Question: I'm using Bootstrap 3 with custom styles. I have two tag boxes one with less text than the other. I want the tag boxes to be the same height. I tried height: 100% and display: block; but it didn't work.

The code:
'''
<div class="container">
<div class="row">
<div class="col-lg-8 col-lg-offset-2 ">
<div class="col-lg-6">
<div class="tag-box tag-box-v6 box-shadow shadow-effect-2">
<div class="headline">
<h4>Hello world1:</h4>
</div>
<p>text</p>
<p>text</p>
<p>text</p>
<p>text</p>
</div>
</div>
<div class="col-lg-6">
<div class="tag-box tag-box-v6 box-shadow shadow-effect-2">
<div class="headline">
<h4>Hello world2:</h4>
</div>
<p>text</p>
<p>text</p>
<p>text</p>
<p>text</p>
<p>text</p>
<p>text</p>
<p>text</p>
<p>text</p>
</div>
</div>
</div><!--2nd col-->
</div><!--offset wrapper col-->
</div>
'''
Tag box code:
'''
.tag-box {
padding: 20px;
margin-bottom: 30px;
}
.tag-box-v6 {
background: #fafafa;
border: solid 1px #eee;
}
'''
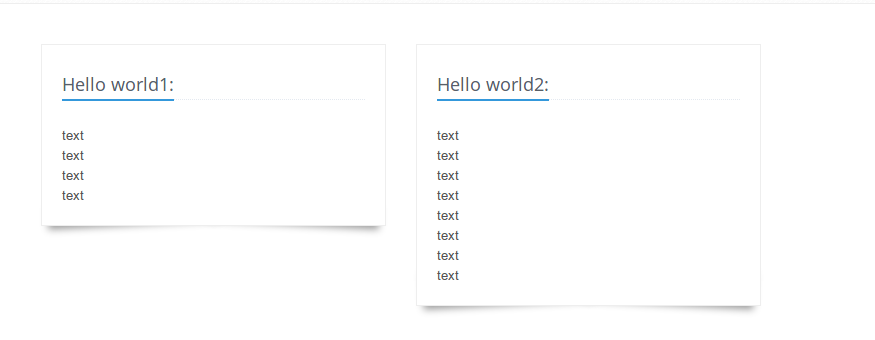
Answer: See this demo: <URL>
You can use CSS3 flexbox for this. Just add the 'equal' class to the tag-box container...
'''
.equal, .equal > div[class*='col-'] {
display: -webkit-box;
display: -moz-box;
display: -ms-flexbox;
display: -webkit-flex;
display: flex;
flex:1 1 auto;
}
'''